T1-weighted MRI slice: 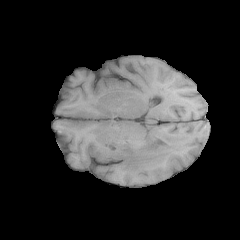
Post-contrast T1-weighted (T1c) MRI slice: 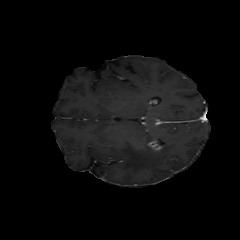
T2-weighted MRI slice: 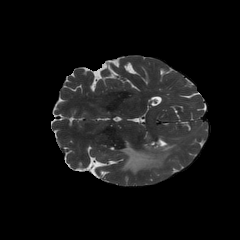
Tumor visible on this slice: yes